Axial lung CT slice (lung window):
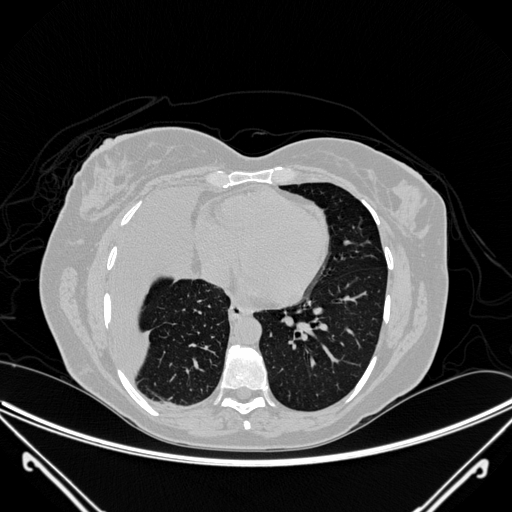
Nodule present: no